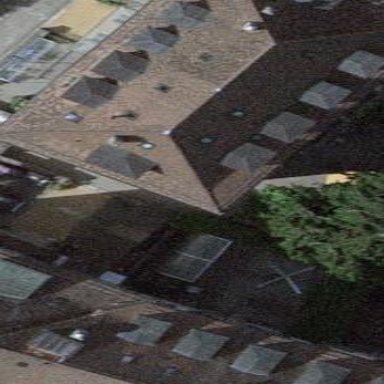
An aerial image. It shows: Collection of apartments with hipped roof made of maroon roof tiles.